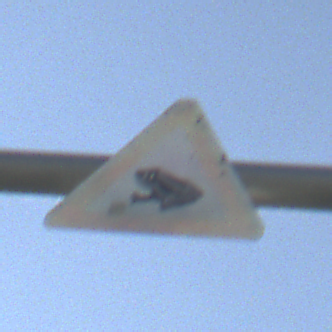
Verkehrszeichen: AmphibienwanderungRechts
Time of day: MorningAfternoon
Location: Outdoor (Nature)
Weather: PartlyCloudy
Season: NotSpecified
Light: Natural